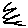
Label: zigzag